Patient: sex F, age 71
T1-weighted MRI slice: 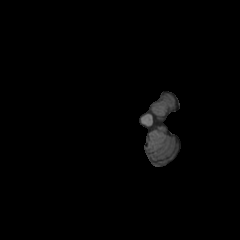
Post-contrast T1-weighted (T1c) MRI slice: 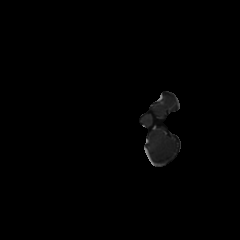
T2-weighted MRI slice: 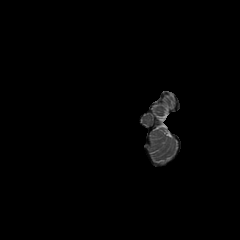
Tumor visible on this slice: no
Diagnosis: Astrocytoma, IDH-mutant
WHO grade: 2